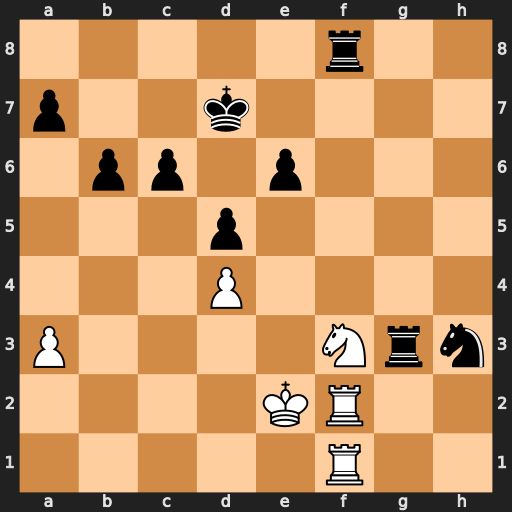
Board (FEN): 5r2/p2k4/1pp1p3/3p4/3P4/P4Nrn/4KR2/5R2
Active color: w
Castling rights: -
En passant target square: -
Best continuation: Ne5+ Kc7 Rxf8